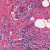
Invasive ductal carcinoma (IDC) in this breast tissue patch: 0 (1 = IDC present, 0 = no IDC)